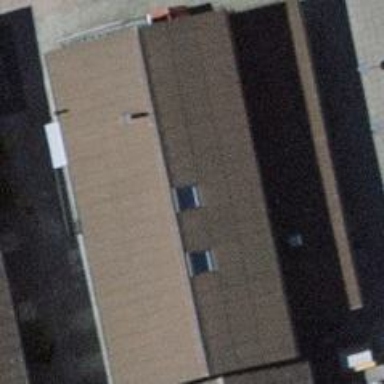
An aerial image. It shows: Restaurant.